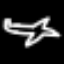
Label: airplane